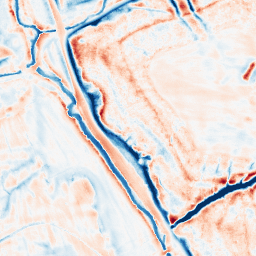
Category: edge_preserving
Decomposition family: bilateral
Decomposition parameters: d: 21
sigma_color: 150
sigma_space: 25
Upsampling method: quintic
Upsampling parameters: scale: 4
Upsampling scale: 4